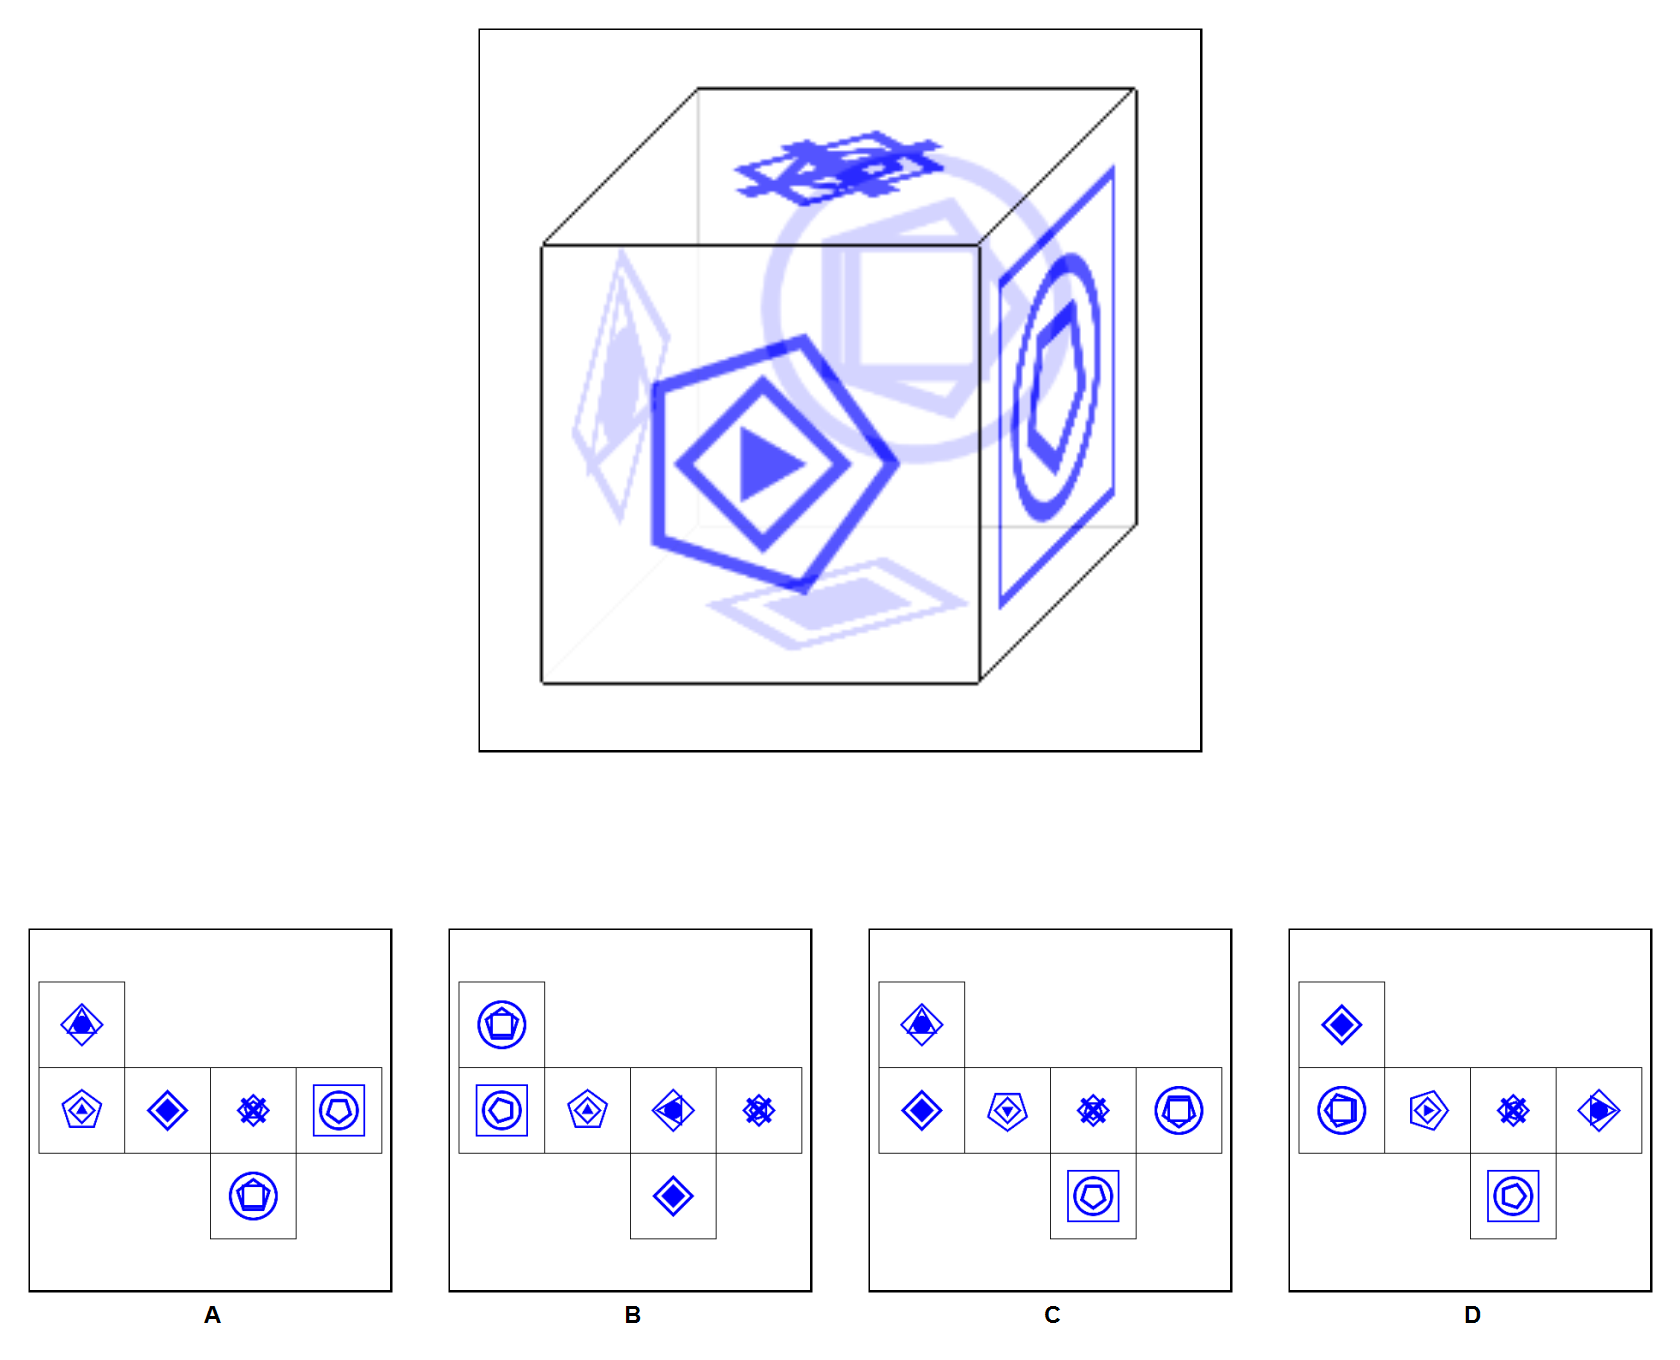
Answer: C